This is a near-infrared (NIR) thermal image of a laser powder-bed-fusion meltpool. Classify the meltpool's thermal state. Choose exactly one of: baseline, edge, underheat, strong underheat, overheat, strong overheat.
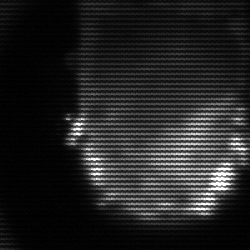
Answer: baseline